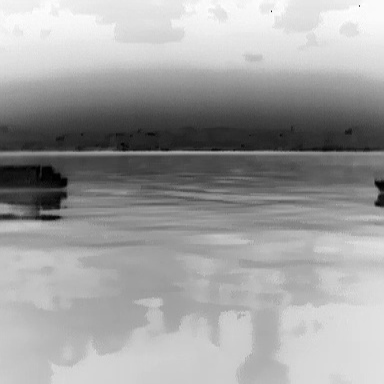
There is a fishing_boat in the infrared image.